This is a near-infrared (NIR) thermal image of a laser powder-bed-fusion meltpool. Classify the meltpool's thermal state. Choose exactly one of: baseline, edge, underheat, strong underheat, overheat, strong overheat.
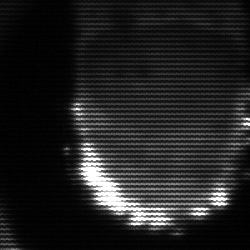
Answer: baseline